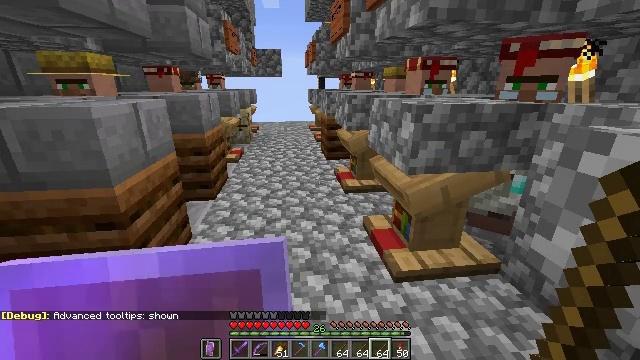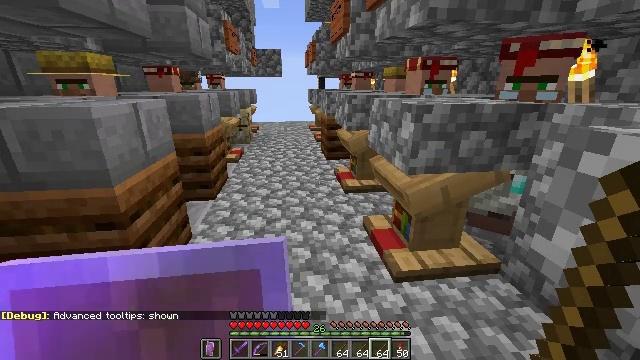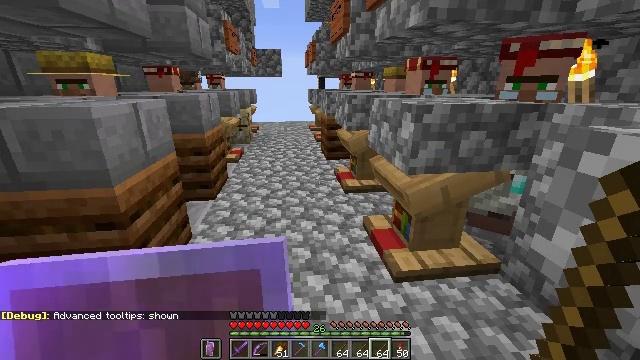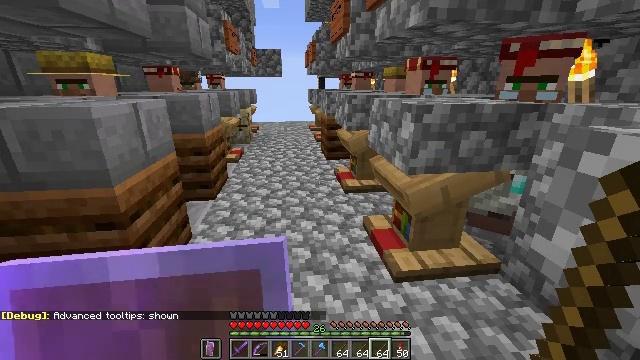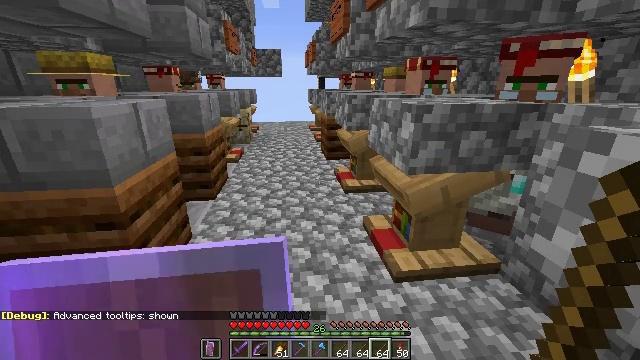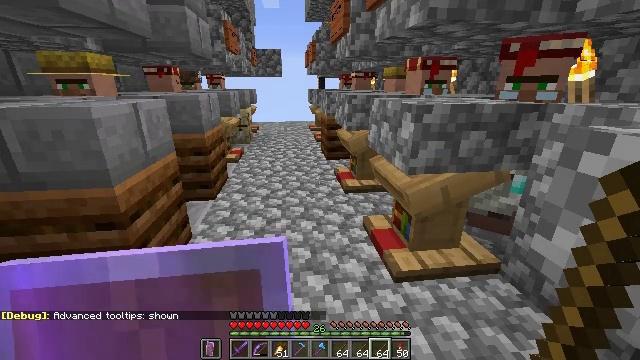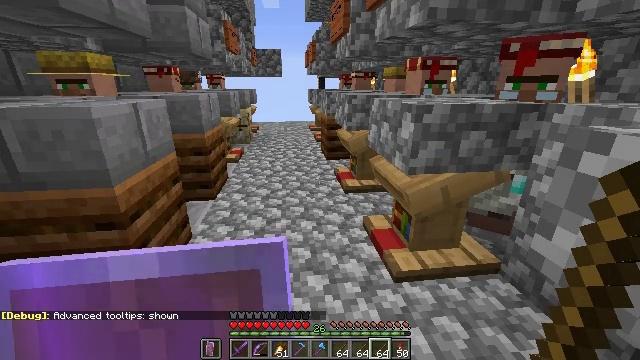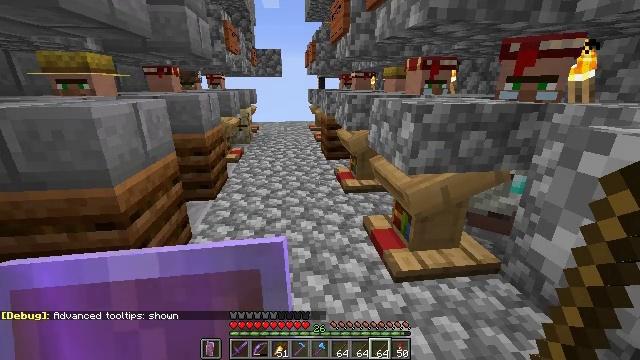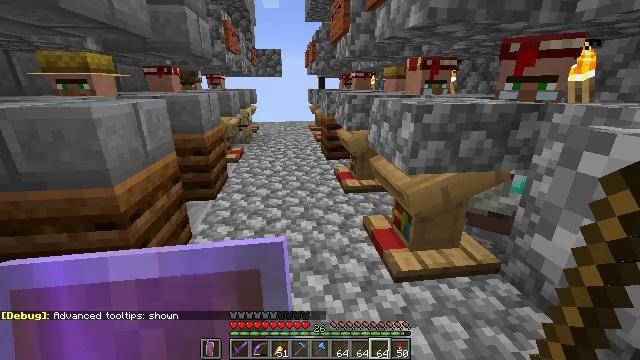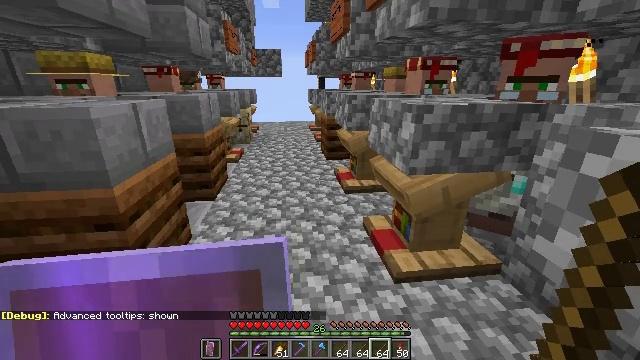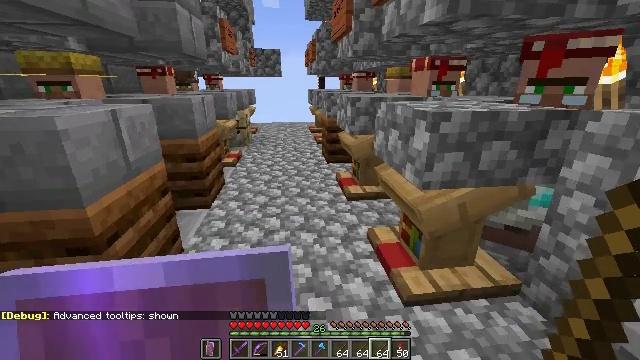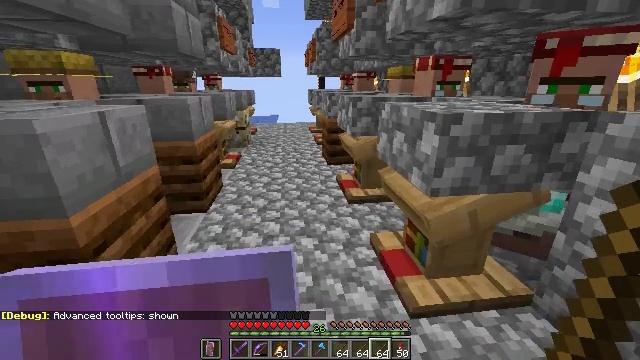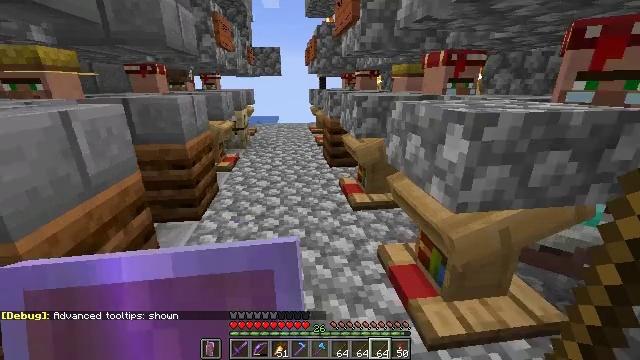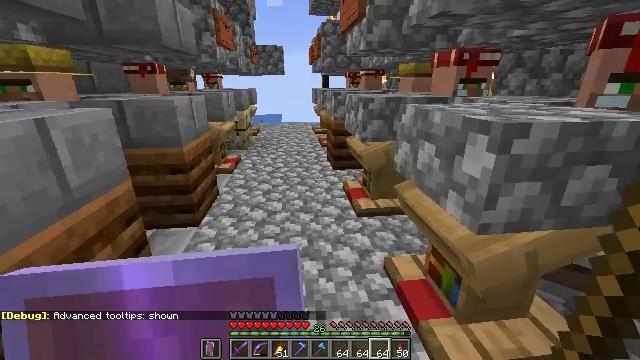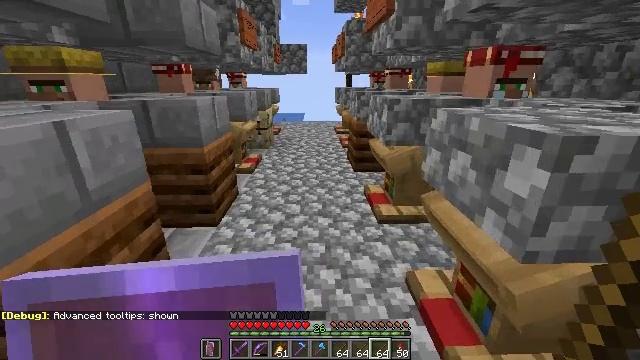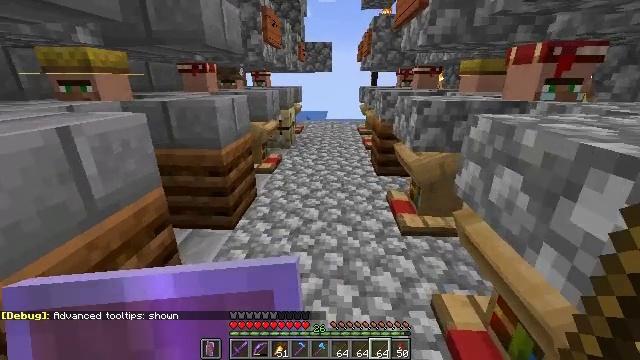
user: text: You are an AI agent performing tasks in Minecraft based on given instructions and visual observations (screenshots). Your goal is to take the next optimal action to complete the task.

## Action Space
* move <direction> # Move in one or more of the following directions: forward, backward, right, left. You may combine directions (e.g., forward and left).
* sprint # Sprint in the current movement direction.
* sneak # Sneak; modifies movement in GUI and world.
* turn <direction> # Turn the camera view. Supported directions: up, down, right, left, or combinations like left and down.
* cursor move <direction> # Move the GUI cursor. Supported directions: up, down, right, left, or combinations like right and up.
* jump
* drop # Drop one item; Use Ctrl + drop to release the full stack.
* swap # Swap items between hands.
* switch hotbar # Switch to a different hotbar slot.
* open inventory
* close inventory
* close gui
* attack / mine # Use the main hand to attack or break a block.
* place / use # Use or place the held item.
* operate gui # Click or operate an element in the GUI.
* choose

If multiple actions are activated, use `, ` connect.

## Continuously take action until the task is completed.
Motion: motion action
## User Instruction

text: craft item air
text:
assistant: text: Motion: no_op
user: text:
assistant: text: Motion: no_op
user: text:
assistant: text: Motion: no_op
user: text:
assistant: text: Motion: no_op
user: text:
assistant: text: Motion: no_op
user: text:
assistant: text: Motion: no_op
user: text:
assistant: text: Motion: no_op
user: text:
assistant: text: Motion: no_op
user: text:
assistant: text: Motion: move forward
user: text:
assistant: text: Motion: move forward
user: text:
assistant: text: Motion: move forward
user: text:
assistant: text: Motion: move forward
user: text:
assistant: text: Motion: move forward
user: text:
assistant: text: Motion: move forward, turn left
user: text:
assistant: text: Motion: move forward, turn left
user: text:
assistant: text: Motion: move forward, turn left
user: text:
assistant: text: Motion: move forward, turn left
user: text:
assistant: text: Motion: move forward, turn left
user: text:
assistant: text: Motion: move forward, turn left
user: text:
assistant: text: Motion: move forward, turn left
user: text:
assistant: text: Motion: move forward, turn left
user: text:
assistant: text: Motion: move forward, turn left
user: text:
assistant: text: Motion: move forward
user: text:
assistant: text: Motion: move forward
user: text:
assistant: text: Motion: move forward, turn left
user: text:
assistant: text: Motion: move forward
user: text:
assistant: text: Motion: move forward
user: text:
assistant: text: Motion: move forward
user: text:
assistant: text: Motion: move forward
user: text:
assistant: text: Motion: move forward